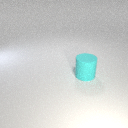
large cyan rubber cylinder